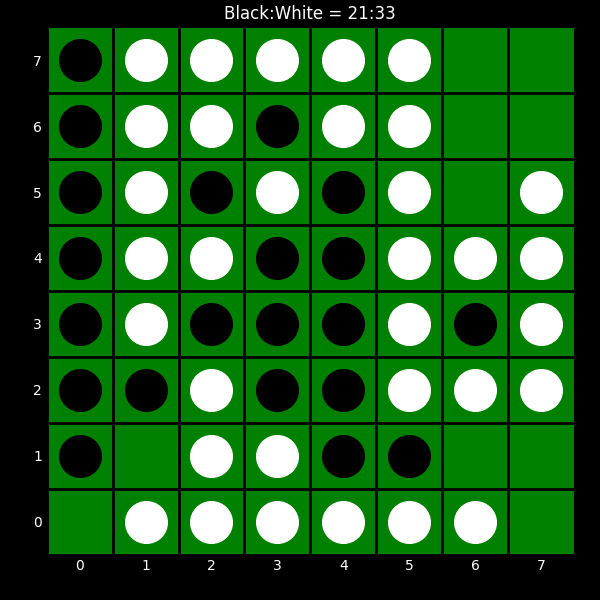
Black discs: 21
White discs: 33